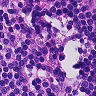
Metastatic tissue present: no